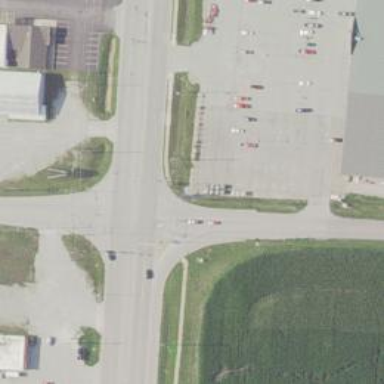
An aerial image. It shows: Crossing with marked lines on the road.